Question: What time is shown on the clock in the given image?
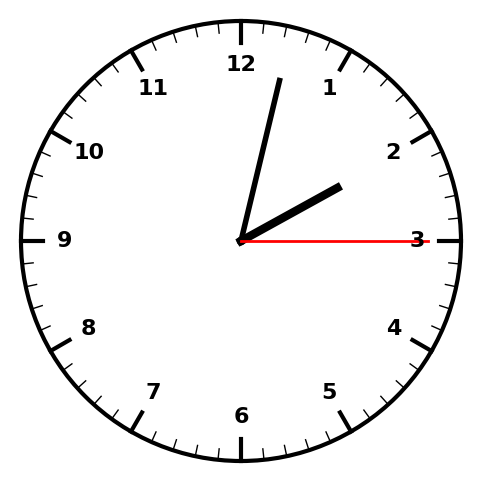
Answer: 02:02:15